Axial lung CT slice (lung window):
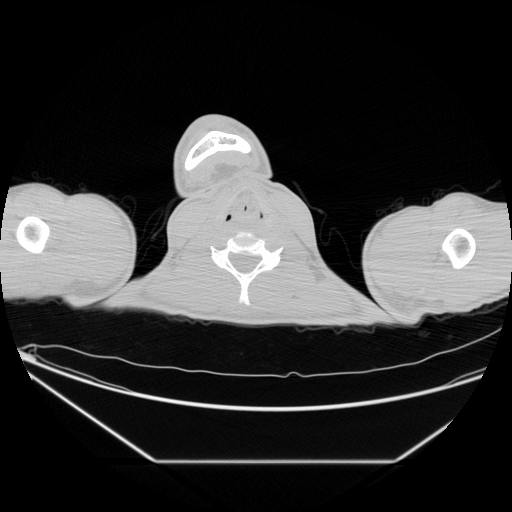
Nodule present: no